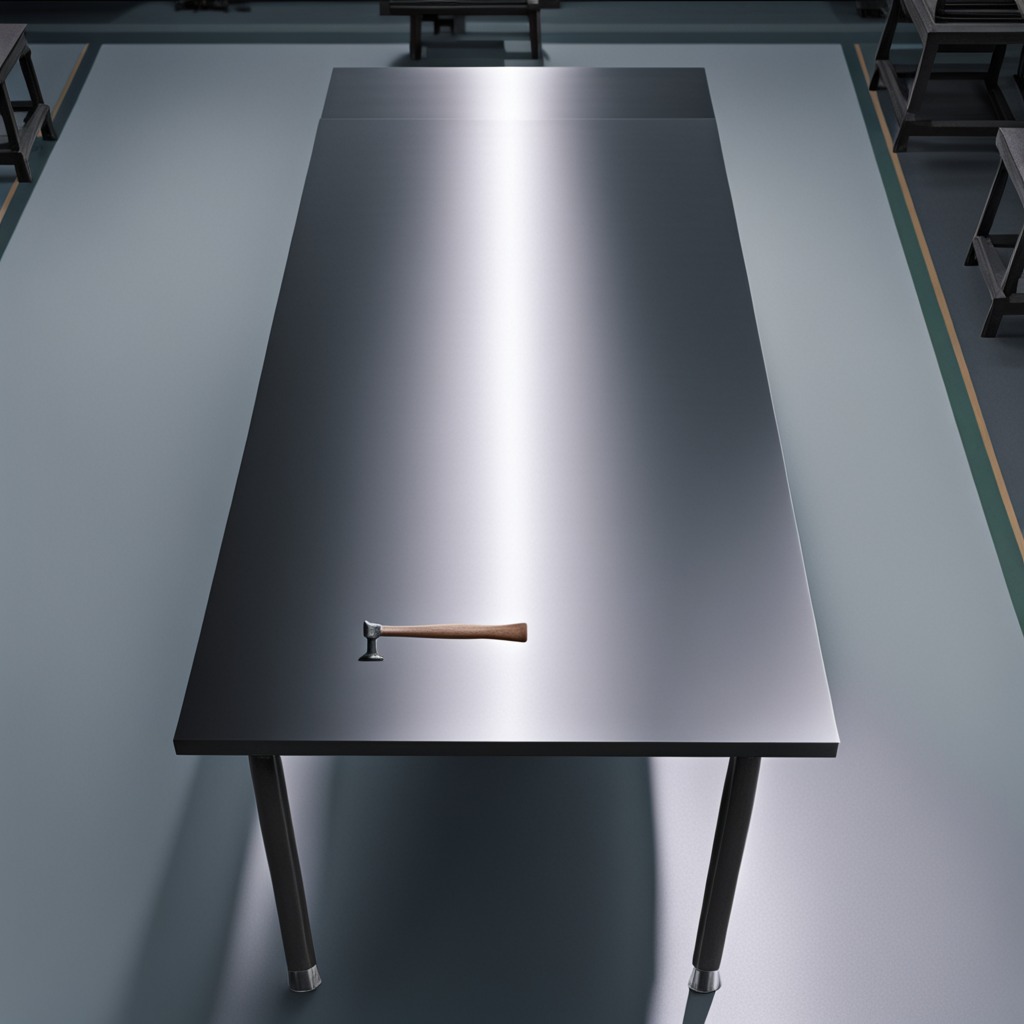
A hammer is lying on the clean empty table in the basement in the evening soft directional lighting on the tabletop realistic grain studio-quality clarity centered framing